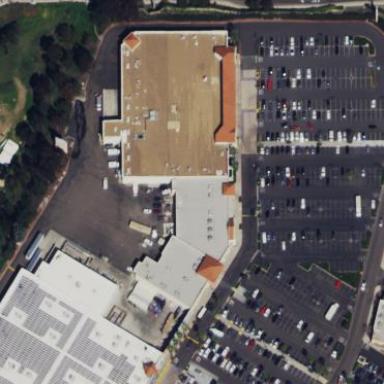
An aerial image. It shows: Commercial building.